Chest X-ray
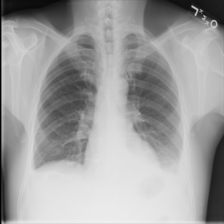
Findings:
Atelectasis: negative
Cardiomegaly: negative
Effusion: positive
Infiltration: negative
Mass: negative
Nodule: negative
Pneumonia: negative
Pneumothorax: negative
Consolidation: negative
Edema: negative
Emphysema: negative
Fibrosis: negative
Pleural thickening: negative
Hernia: negative